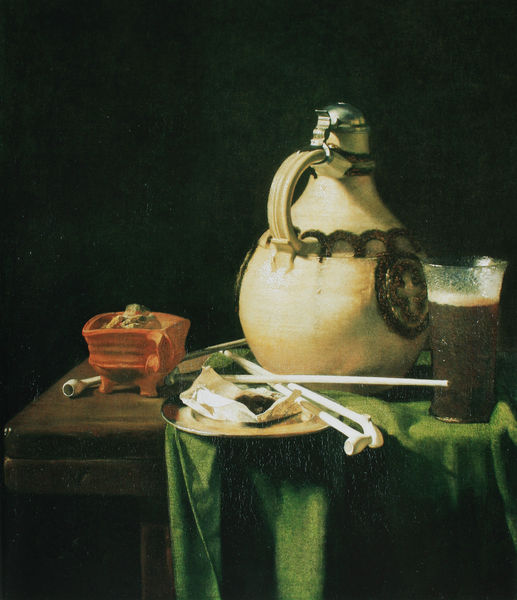
Titel: Stillleben mit Bierkrug
Künstler: Pieter van Anraadt
Standort: Den Haag
Institution: Königliches Gemäldekabinett Mauritshuis
Schlagwörter: grün, red, white, black, green, painting, table, tea, brown, pot, wooden, wine, wood, smoke, glas, napkin, silver, food, fruit, orange, water, light, paper, shadow, cap, fabric, glass, foam, still life, rot, schwarz, box, legs, cloth, chest, cup, canvas, stilleben, smoking, tablecloth, tea pot, dish, pottery, contrast, holz, plate, teller, still, jug, pitcher, alcohol, beer, drink, naturalismus, container, bowl, straw, tisch, gemälde, tray, tuch, pipe, flasche, still nature, jar, clay, tabacco, pipes, tobacco, handle, green', kanne, liquid, weed, tankard, beverage, grüne decke, getränk, nachahmung, ale, soda, green cloth, ashtray, green tablecloth, white teapot, white pot, glass of beer, tobaco, burner, snuff box, vino, clay pipe, ornate jug, topped jug, meerschaum pipes, 차, 유명한 그림, 우유, 뭐지?, 책상, 커피, 탁자보, flïssigkeit